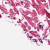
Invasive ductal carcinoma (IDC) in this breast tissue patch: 0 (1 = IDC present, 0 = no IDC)